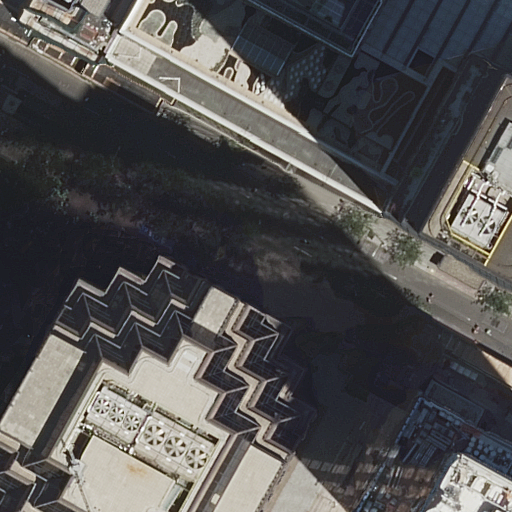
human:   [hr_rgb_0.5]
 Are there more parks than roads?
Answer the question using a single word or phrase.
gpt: no

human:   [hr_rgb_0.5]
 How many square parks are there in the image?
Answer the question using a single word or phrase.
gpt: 0

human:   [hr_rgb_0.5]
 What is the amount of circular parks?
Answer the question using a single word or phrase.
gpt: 0

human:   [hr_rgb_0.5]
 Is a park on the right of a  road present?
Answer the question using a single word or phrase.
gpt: no

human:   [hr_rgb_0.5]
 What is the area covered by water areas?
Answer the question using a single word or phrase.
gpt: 0m2

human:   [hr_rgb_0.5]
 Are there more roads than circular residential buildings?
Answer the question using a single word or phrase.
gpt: yes

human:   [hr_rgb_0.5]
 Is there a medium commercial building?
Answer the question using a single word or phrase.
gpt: no

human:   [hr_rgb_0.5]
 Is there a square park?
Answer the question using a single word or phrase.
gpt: no

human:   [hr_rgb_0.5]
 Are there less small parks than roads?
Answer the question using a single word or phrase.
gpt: yes

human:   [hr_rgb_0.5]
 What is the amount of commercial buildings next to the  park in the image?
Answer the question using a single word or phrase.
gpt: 1

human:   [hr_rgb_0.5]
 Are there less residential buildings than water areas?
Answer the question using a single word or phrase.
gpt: no

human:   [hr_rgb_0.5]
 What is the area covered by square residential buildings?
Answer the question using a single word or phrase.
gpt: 0m2

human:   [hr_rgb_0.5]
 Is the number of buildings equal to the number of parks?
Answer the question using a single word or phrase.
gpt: no

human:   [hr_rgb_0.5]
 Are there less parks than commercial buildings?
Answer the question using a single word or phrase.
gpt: no

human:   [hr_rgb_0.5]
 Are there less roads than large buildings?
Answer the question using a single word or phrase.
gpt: yes

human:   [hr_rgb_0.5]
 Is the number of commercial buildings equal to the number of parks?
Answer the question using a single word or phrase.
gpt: yes

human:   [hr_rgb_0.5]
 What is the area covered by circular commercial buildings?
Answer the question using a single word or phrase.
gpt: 0m2

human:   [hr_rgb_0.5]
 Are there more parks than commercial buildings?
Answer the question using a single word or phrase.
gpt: no

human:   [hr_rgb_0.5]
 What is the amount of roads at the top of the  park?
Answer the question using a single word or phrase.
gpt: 1

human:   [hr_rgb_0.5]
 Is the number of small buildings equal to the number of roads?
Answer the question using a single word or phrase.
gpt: no

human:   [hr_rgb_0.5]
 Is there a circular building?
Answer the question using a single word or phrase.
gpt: no

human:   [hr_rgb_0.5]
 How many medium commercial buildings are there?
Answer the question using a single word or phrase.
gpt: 0

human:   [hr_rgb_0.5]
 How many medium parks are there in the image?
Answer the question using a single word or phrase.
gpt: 0

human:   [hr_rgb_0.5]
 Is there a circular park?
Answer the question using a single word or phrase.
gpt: no

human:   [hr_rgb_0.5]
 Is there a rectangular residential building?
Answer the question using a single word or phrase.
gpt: yes

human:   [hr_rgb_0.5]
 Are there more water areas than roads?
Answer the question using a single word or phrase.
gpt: no

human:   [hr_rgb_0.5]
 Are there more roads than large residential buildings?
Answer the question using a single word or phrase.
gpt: no

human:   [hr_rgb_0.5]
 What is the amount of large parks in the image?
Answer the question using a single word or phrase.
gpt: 1

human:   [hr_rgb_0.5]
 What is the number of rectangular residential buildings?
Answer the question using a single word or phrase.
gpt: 1

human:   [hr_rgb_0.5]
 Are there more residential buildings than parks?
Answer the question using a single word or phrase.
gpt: yes

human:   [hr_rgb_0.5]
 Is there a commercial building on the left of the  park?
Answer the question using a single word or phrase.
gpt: no

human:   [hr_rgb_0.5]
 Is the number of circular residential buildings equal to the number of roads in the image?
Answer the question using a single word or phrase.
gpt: no

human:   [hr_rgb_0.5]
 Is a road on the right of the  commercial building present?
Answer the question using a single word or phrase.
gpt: no

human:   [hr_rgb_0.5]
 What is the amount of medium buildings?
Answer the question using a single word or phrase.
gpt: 1

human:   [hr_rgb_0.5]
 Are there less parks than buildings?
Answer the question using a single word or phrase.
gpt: yes

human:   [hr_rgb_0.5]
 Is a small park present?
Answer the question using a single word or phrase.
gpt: no